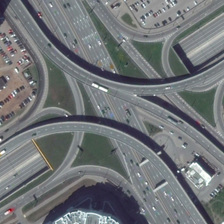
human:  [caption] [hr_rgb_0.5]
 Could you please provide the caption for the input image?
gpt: a parking lot is near a viaduct .

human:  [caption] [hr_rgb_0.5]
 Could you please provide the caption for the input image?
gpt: a parking lot is near a viaduct .

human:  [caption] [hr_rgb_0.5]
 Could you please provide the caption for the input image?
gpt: a parking lot is near a viaduct .

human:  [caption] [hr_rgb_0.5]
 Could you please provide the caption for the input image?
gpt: a parking lot is near a viaduct .

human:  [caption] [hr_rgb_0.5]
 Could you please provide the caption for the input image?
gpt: a parking lot is near a viaduct .